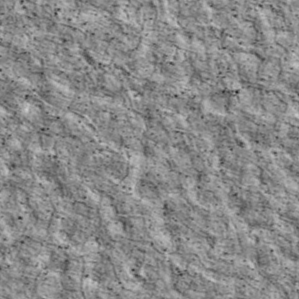
Label: non_frost